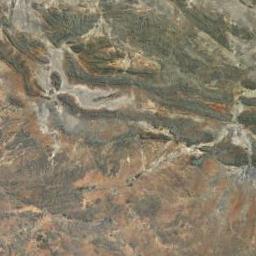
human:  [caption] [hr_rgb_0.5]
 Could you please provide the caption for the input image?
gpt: The mountain is consist of half of black soil and half of yellow soil .

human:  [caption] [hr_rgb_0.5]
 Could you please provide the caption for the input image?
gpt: There is not the even mountain .

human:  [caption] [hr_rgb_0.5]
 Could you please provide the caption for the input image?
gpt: You can see the veins of the mountain clearly .

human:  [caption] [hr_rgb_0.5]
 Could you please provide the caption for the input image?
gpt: The mountain has a rugged surface and its rocks are dark gray .

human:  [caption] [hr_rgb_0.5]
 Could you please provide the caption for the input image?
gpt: There are some green mosses on the brown mountain .